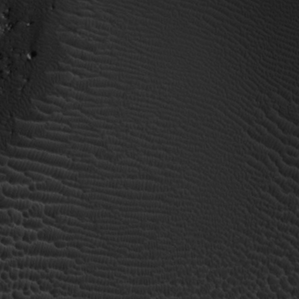
Label: non_frost